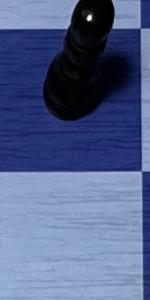
Label: Empty